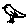
Label: bird